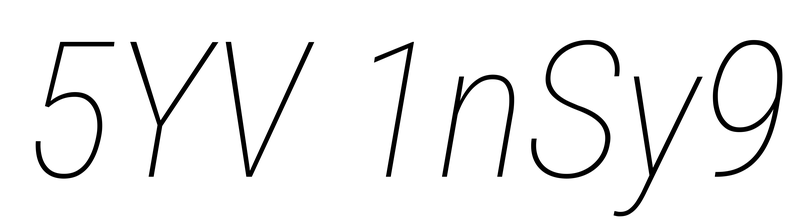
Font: Roboto-Italic_Condensed_Thin_Italic